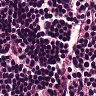
Metastatic tissue present: no